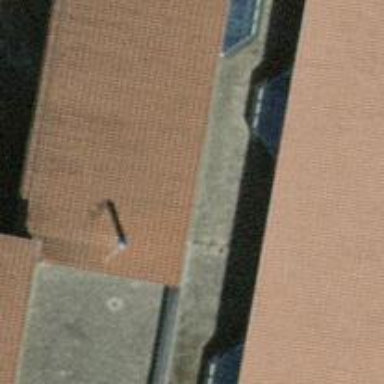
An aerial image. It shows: School.